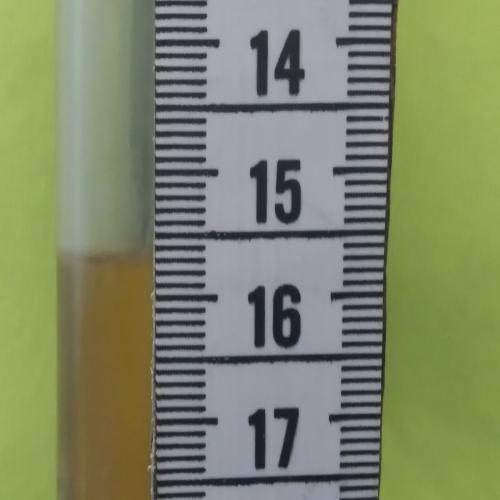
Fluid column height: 15.7 cm